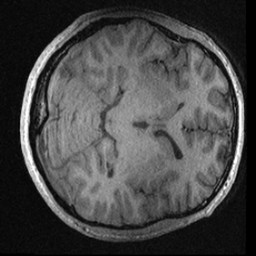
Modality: T1w
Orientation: axial
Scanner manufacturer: ge
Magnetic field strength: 3 T
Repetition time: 0.007008 s
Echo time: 0.002612 s